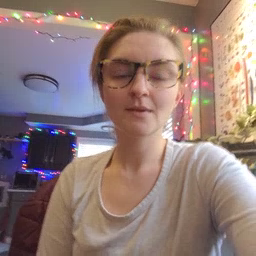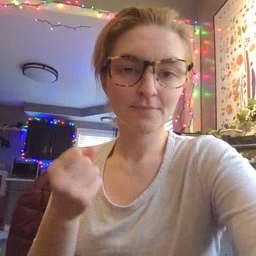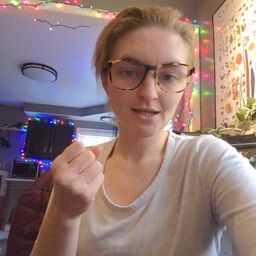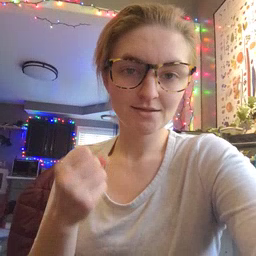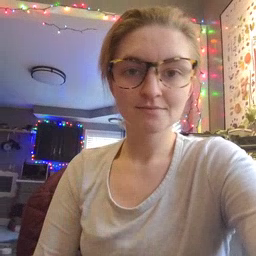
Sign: milk